Question: I am trying to create a survey in Google forms and would like to create a multiple choice question with one of the answers being "Not acceptable (please comment)". I would like to allow the person to add some text after selecting this multiple choice answer.
When creating this multiple choice question in Google forms, it appears to have an option of "other" with a textbox but it does not allow me to change the default text "other" to something else. Does anyone know if it is possible to change the default text "other"? Or is there any other way I can do this? Thanks.

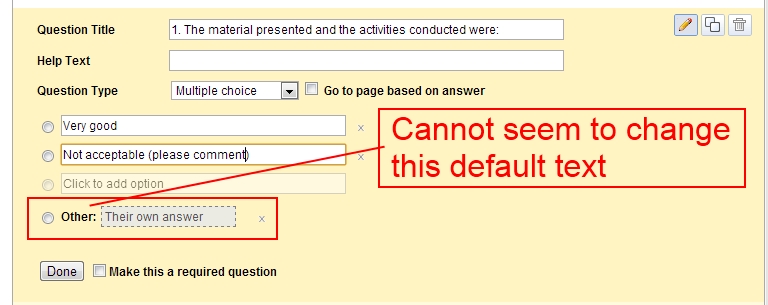
Answer: AFAIK you can't change the default text of the last option in a Multiple Choice.
A workaround would be to keep the option that reads
Then you would add a second question right after this (free text) that says:
(or something like that)
PS - the "other" option in this case is a single line text input field, a larger box that displays text with a scroll bar for longer answers. A comment box that is not a multi-row input field would prevent users from seeing their longer answers easily, so the workaround might actually be the preferred solution.